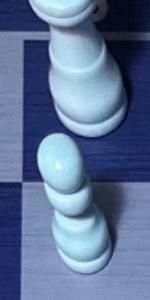
Label: Pawn_White